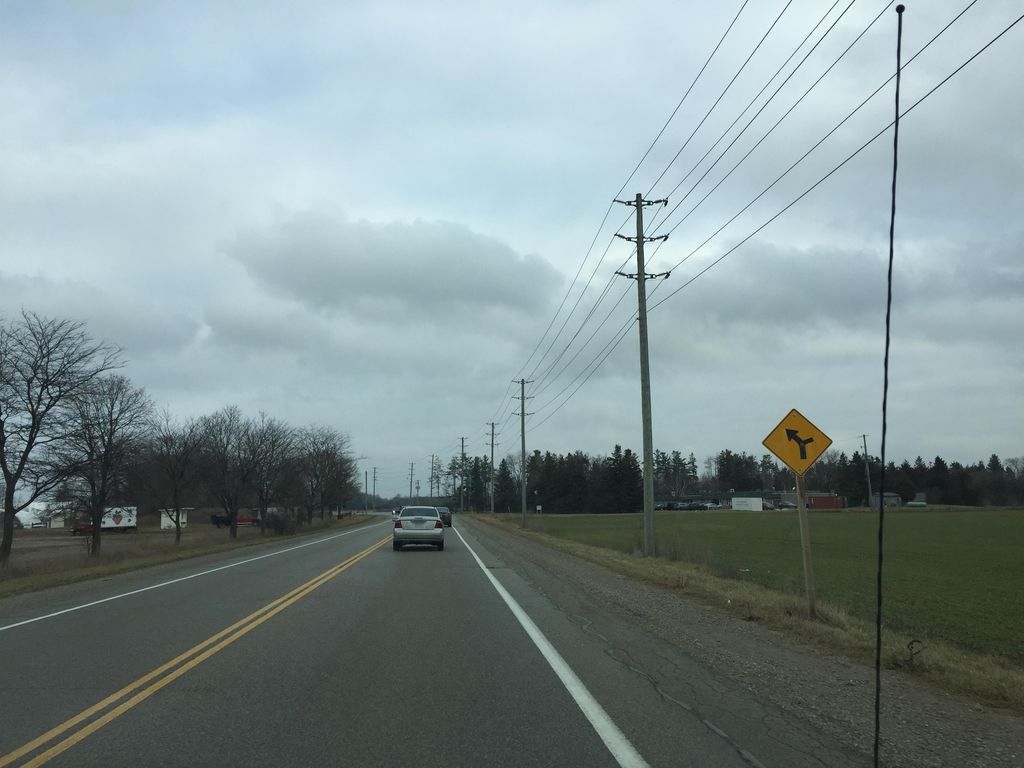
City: kitchener-waterloo